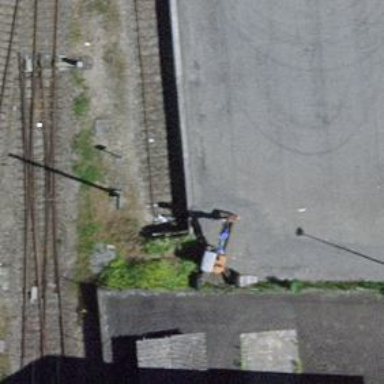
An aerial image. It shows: Railway buffer stop.